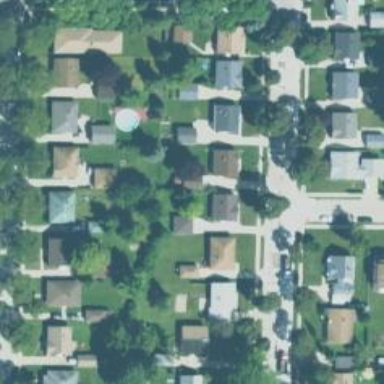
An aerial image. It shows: Neighborhood.